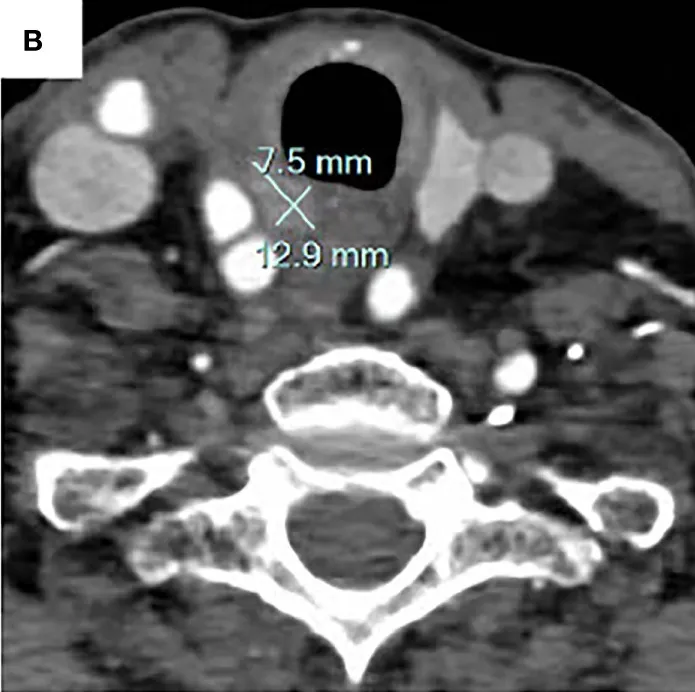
(B, C) Cervical computed tomography demonstrating a right retro-tracheal mass of 15.9 x 12.9 x 7.5 mm corresponding to local recurrence of the incompletely resected parathyroid carcinoma.
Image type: radiology (ct)